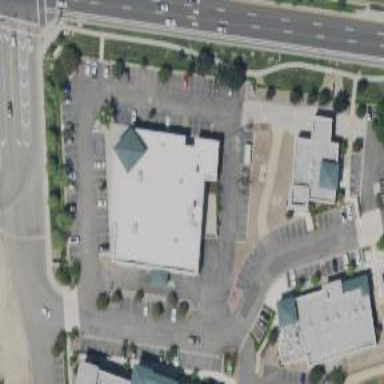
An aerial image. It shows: Building that is pharmacy providing healthcare services.